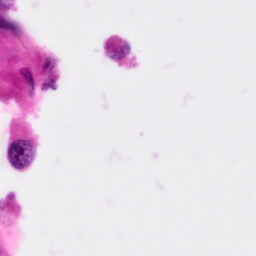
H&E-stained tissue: Pancreatic